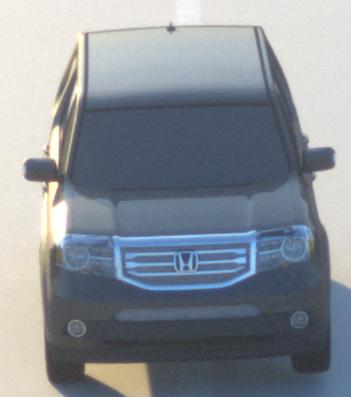
Make: Honda
Model: Pilot
Detailed model: Gen. 2 Facelift
Model produced from: 2012
Model produced until: 2015
Doors: 5
Color: gray
Road condition: dry road
Daytime: sunrise or sunset
Contrast: high contrast